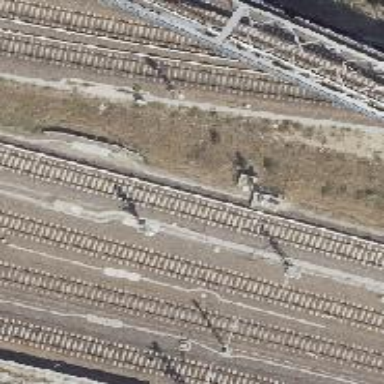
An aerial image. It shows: Railway signal.